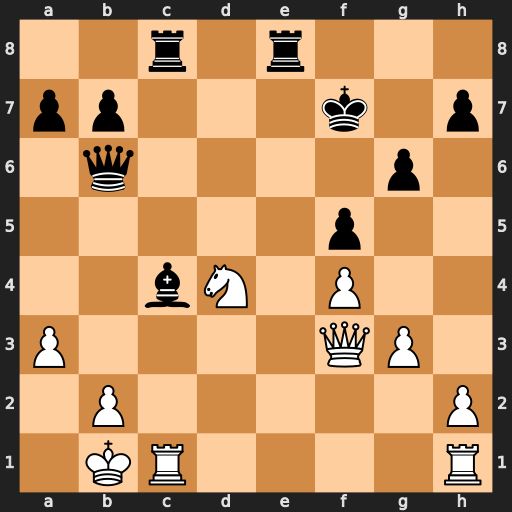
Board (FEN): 2r1r3/pp3k1p/1q4p1/5p2/2bN1P2/P4QP1/1P5P/1KR4R
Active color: w
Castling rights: -
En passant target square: -
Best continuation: Rxc4 Rxc4 Qd5+ Kg7 Qxc4